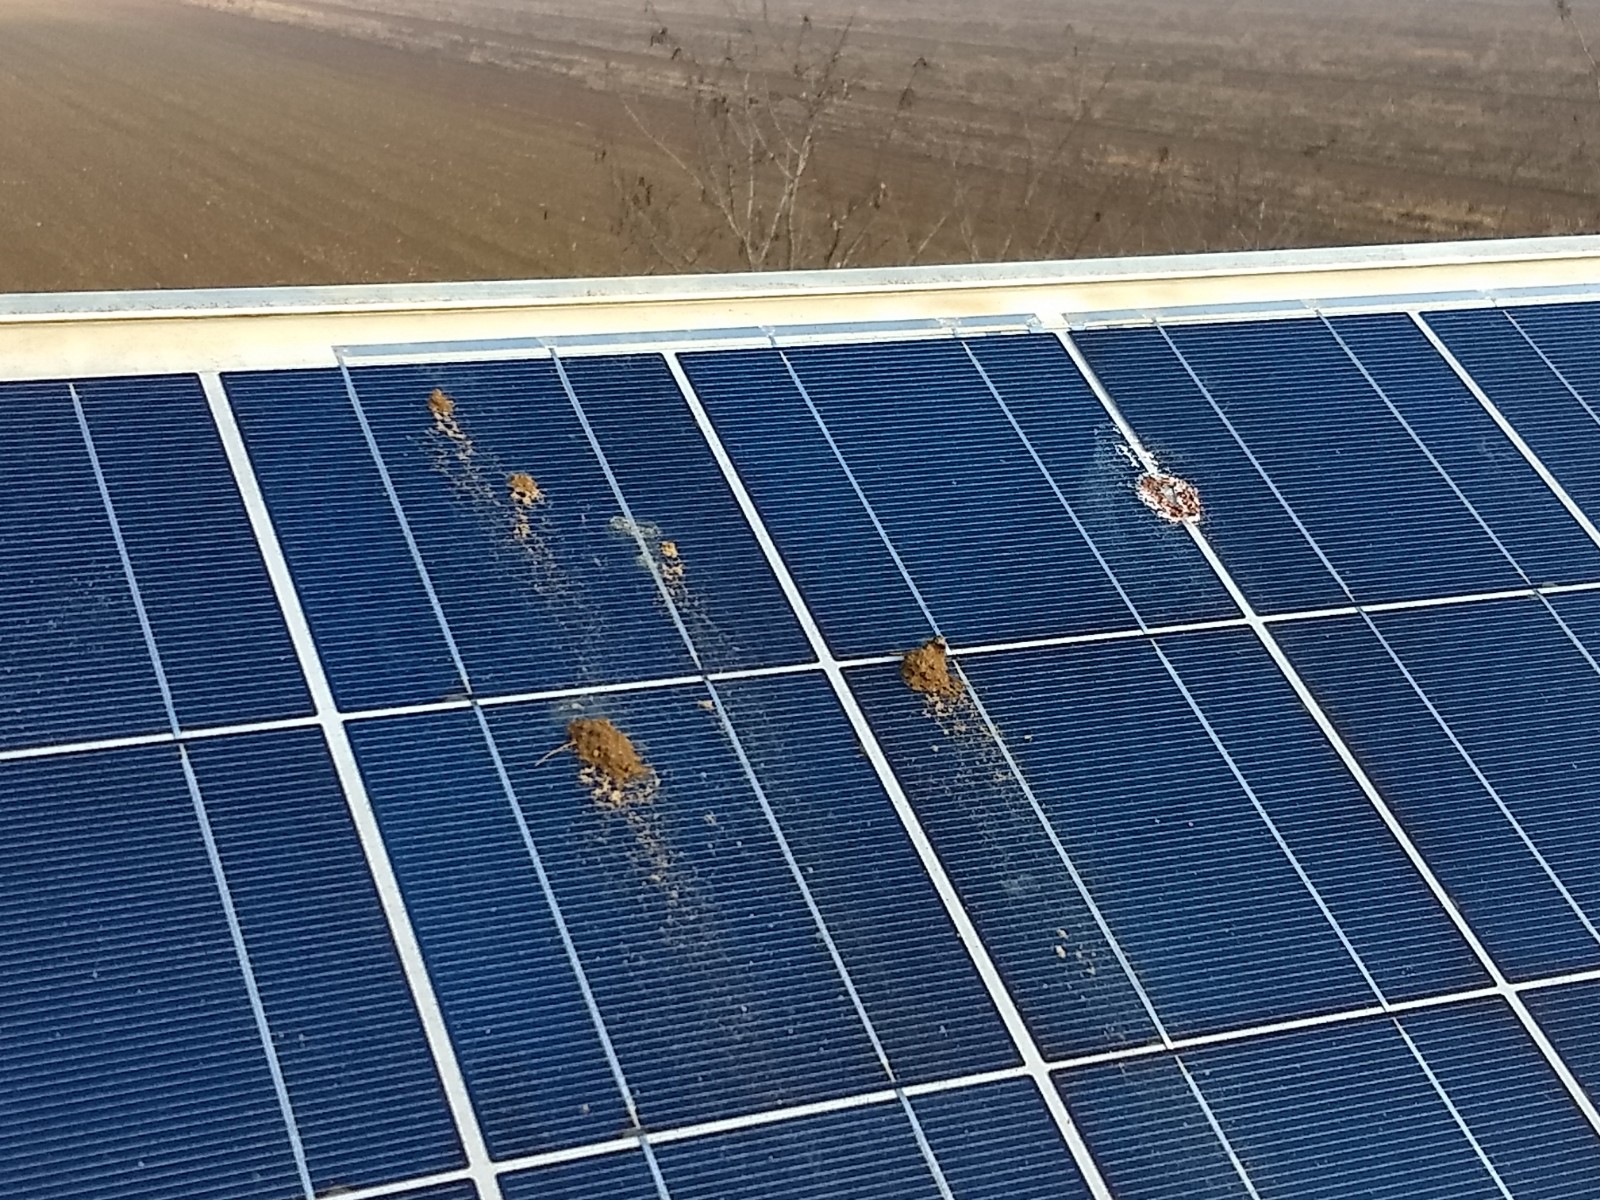
Label: Bird-drop